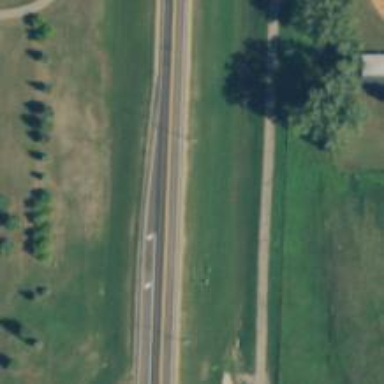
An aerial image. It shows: Asphalt road classified as primary highway.